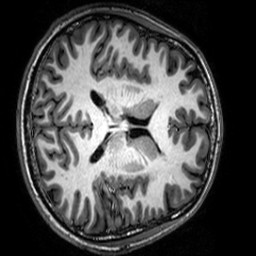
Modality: T1w
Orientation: axial